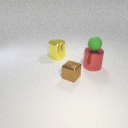
large yellow metal cylinder to the left of large red metal cylinder